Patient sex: M
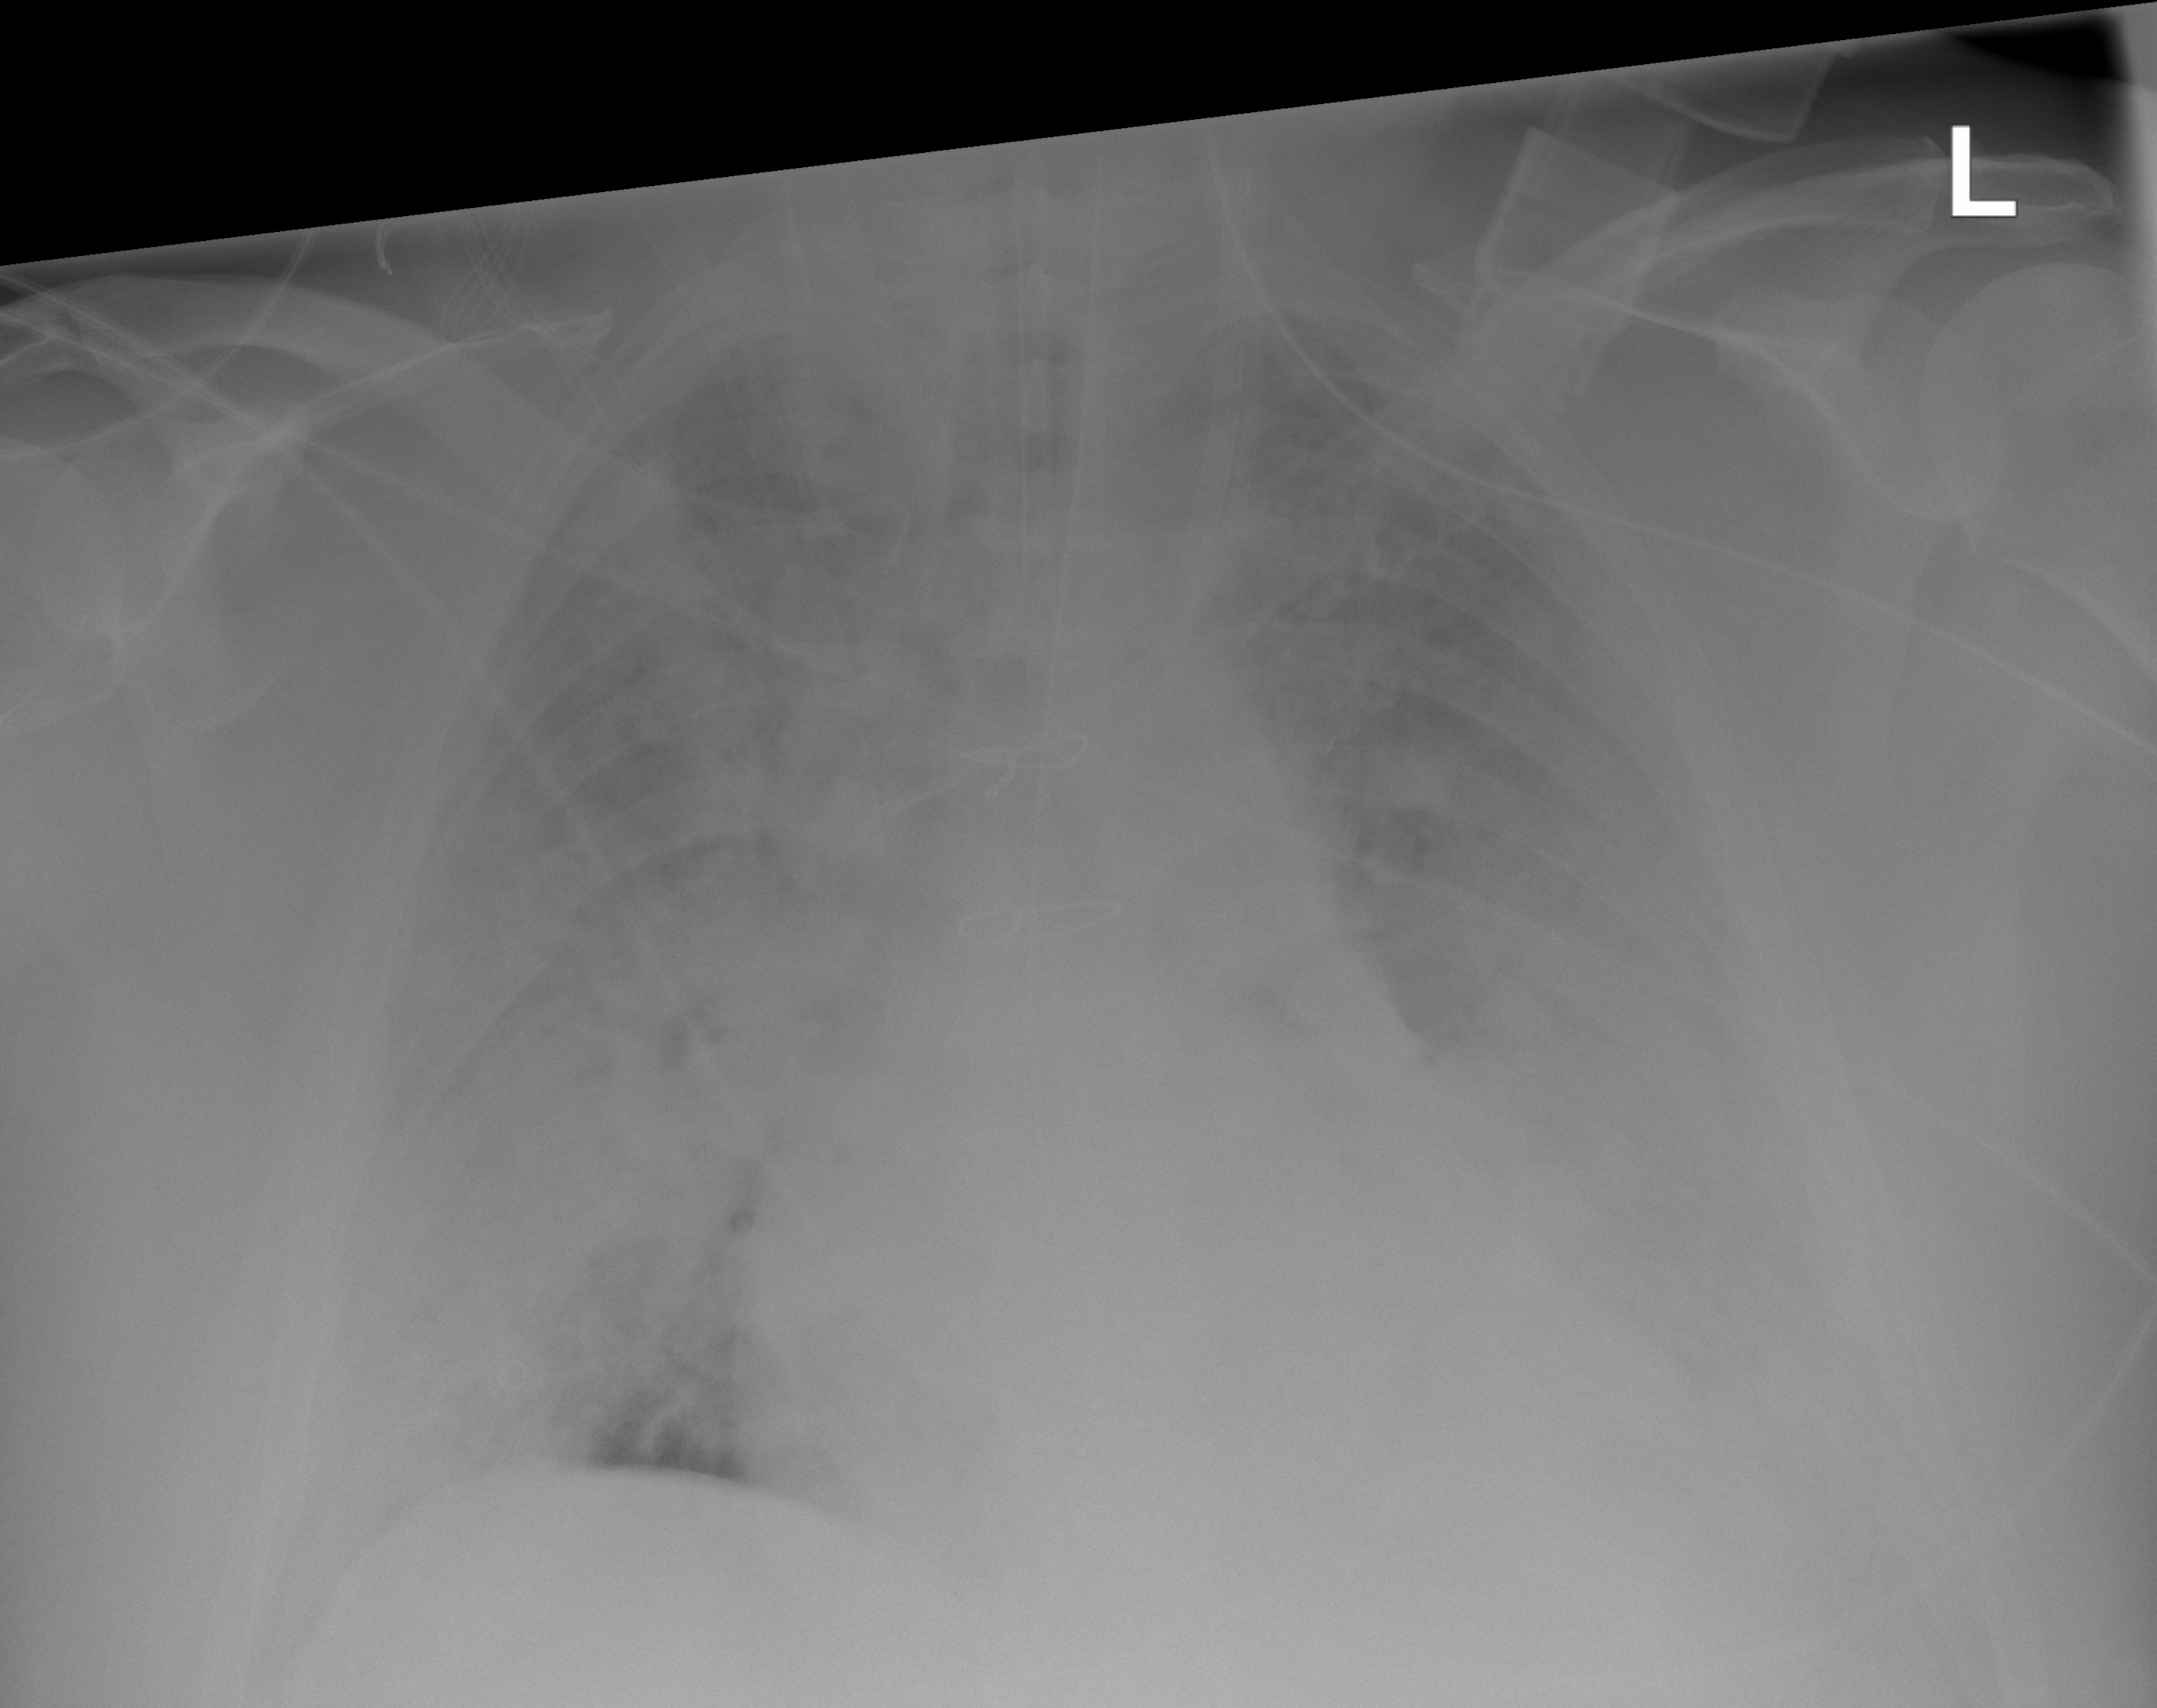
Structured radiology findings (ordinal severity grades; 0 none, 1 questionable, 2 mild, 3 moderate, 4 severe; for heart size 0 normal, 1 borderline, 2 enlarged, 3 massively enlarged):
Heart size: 0
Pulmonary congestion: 0
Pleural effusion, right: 0
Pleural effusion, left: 2
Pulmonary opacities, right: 4
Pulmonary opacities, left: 4
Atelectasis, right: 4
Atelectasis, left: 4